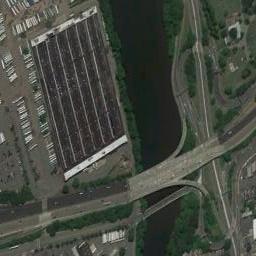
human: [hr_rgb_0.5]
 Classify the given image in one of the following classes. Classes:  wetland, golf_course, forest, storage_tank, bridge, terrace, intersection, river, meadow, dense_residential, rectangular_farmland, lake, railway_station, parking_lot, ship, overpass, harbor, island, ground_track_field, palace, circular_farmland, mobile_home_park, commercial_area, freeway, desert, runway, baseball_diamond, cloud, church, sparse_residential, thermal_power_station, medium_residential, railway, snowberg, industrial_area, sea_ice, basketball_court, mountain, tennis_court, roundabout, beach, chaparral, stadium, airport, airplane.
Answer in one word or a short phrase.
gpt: bridge